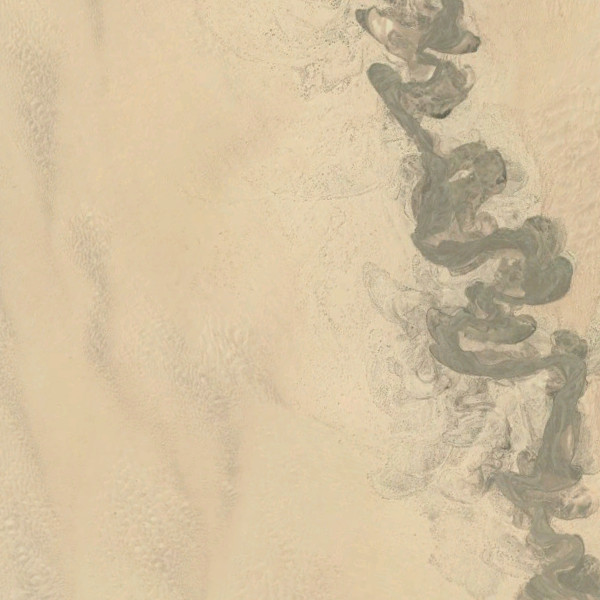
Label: Desert